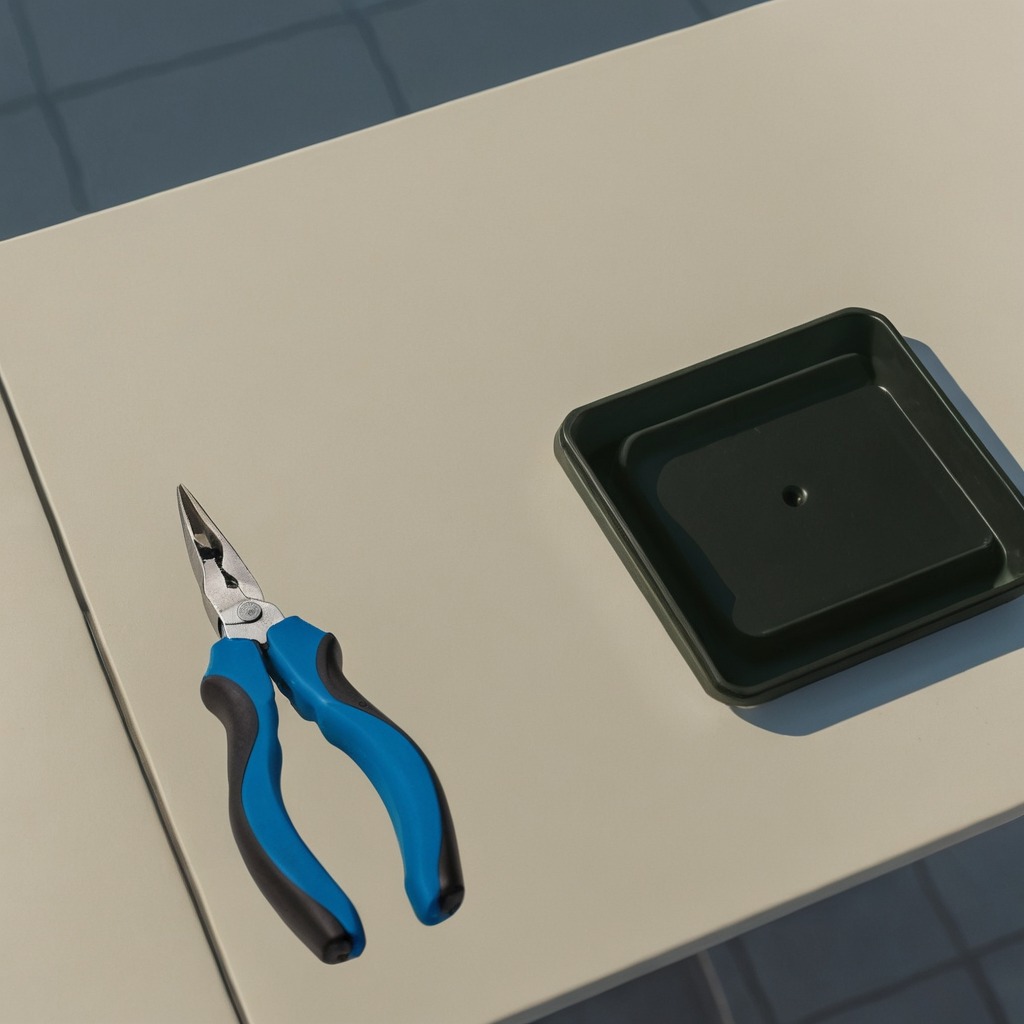
A plier lies on the table.